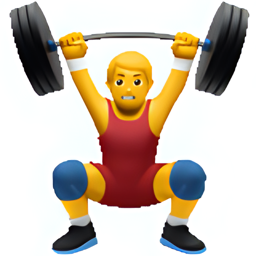
Name: man weight lifting
Emoji: 🏋️‍♂️
Group: People & Body
Sub-group: person-sport